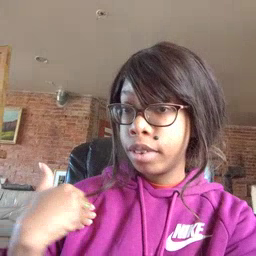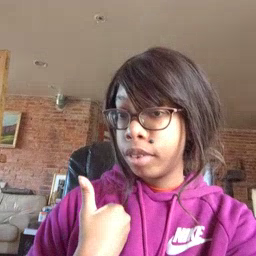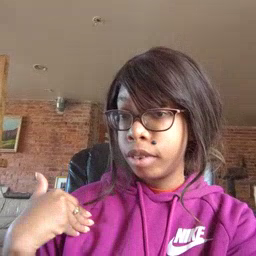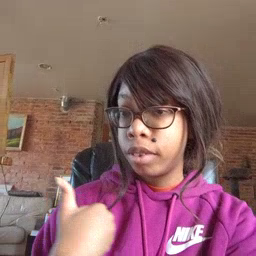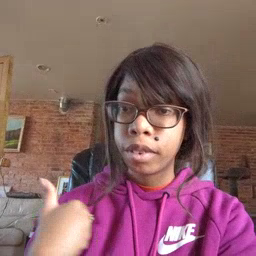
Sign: animal